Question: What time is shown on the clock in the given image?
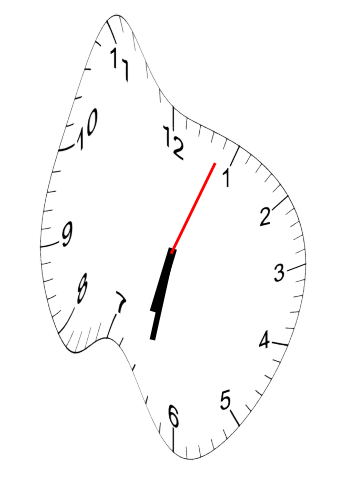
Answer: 06:32:04